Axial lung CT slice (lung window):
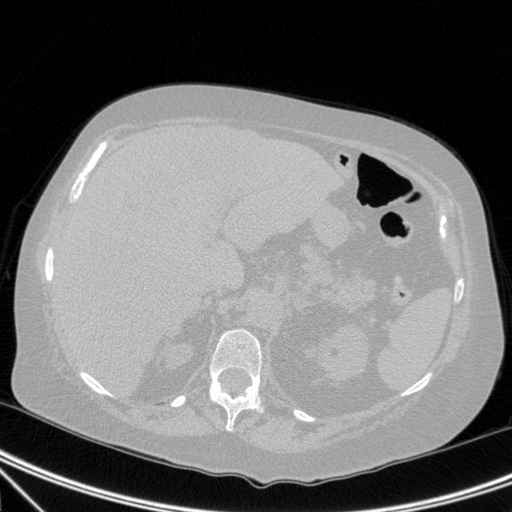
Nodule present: no